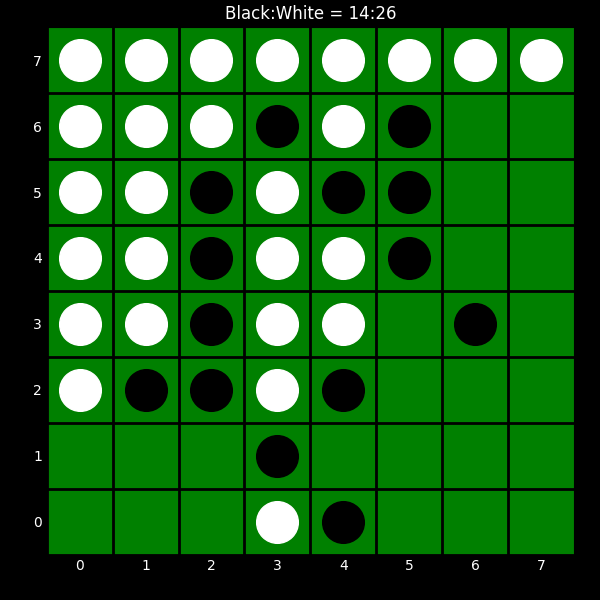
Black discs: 14
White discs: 26